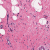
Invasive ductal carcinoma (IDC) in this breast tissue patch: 0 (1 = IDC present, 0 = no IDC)